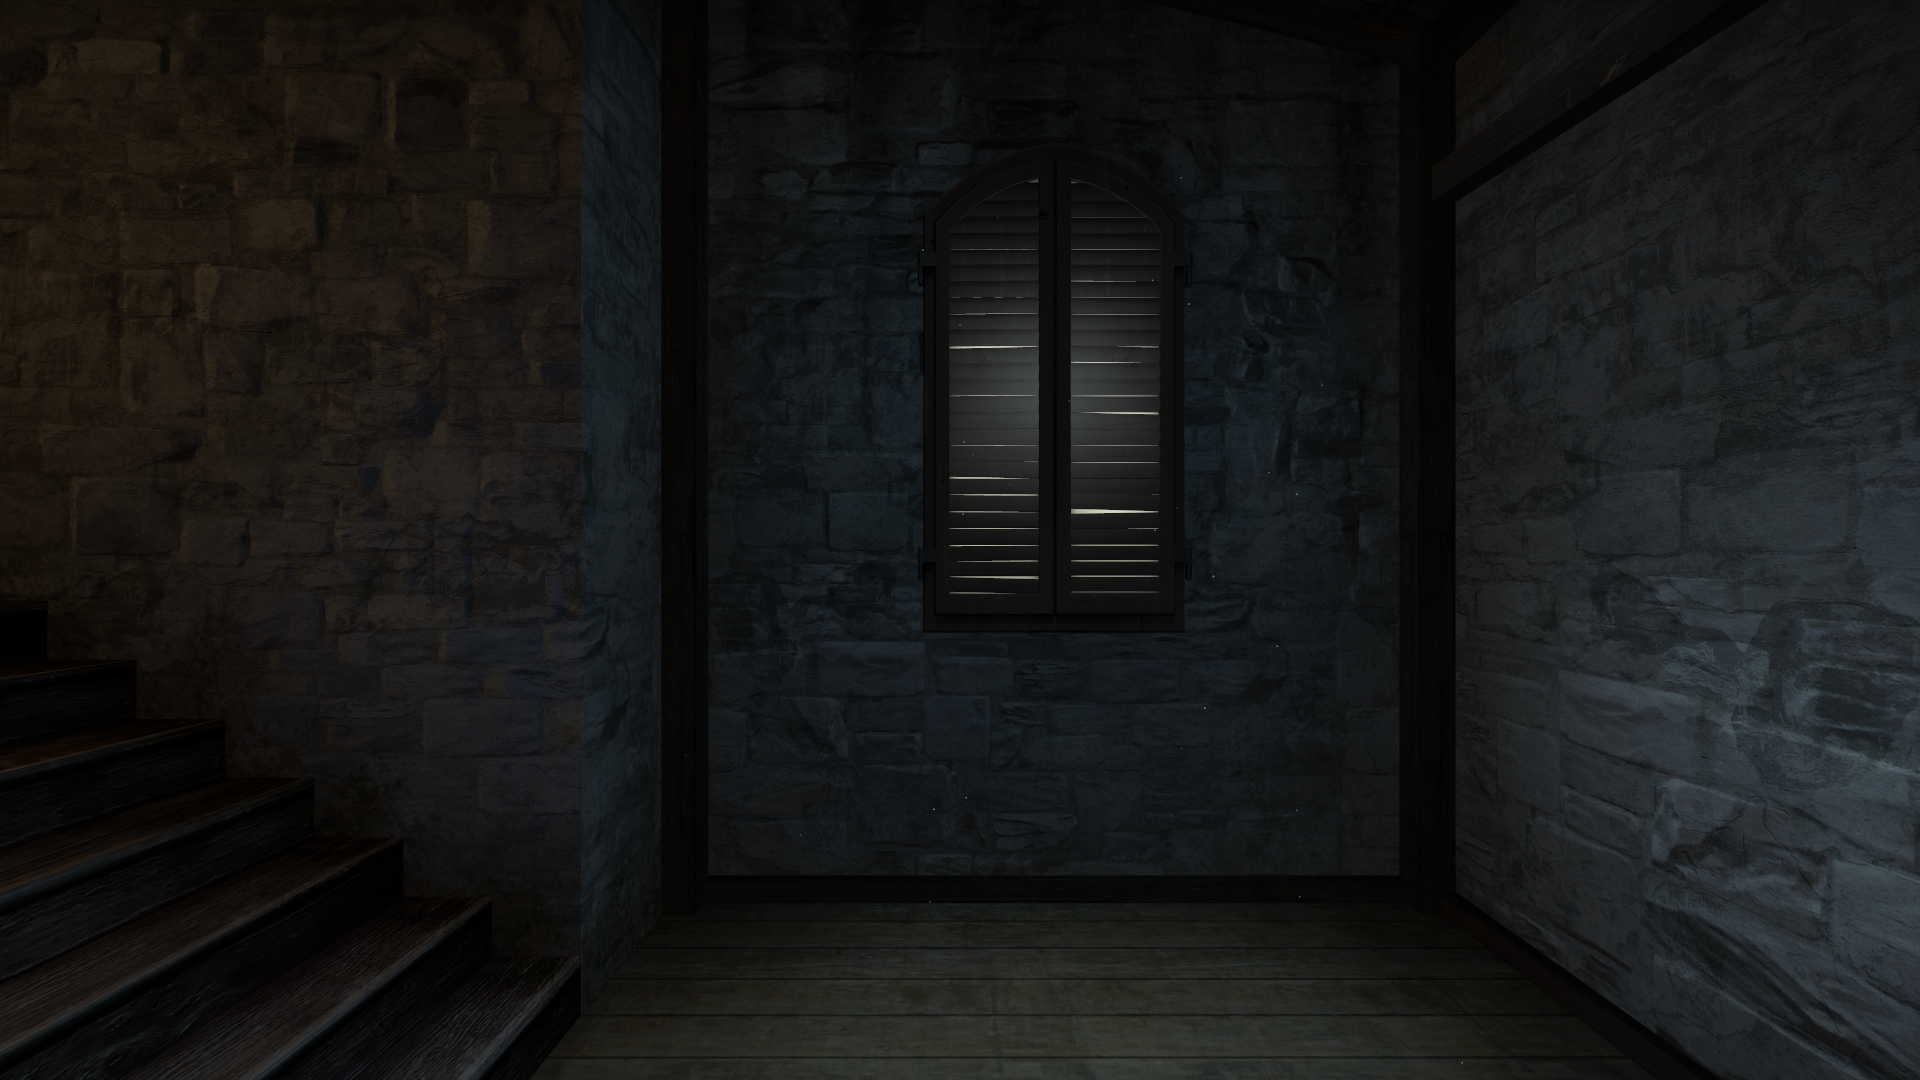
Map: de_inferno